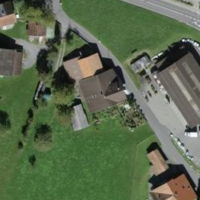
EUNIS habitat code: 24
Species observed at this site:
Milvus migrans